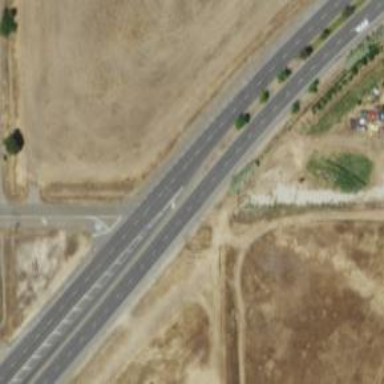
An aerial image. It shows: Asphalt road classified as primary highway.